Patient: sex M, age 67
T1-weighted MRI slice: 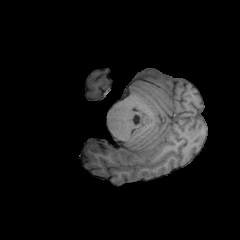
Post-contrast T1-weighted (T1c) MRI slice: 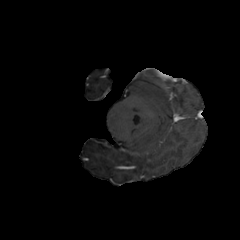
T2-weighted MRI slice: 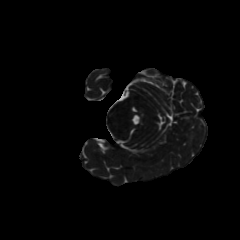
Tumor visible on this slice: no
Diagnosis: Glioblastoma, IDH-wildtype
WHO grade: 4